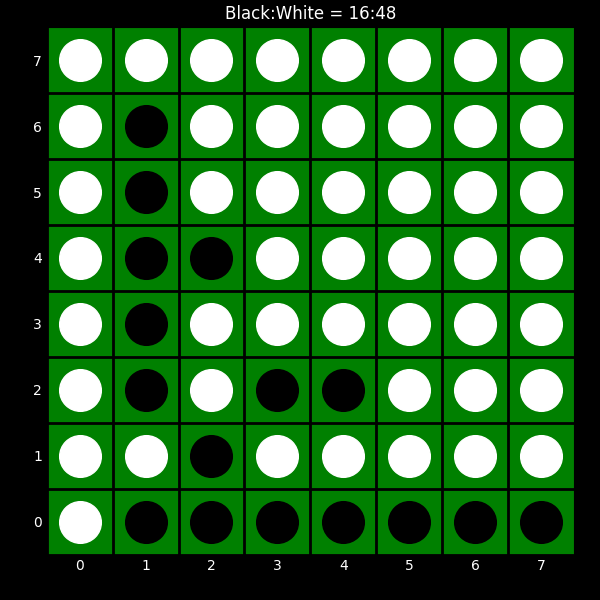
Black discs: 16
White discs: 48